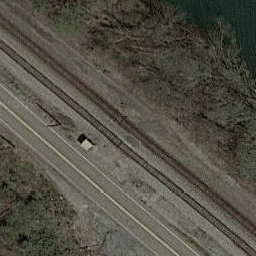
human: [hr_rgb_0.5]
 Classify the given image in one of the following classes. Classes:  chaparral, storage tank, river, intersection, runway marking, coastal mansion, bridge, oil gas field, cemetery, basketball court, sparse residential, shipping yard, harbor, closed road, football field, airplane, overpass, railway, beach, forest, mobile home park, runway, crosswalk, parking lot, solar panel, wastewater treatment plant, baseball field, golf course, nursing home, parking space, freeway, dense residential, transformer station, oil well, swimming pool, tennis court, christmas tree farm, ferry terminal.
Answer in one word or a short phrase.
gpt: railway